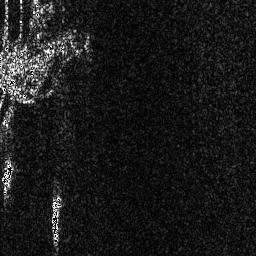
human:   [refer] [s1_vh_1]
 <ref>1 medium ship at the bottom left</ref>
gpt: <box>[[18, 74, 24, 95, 0]]</box>